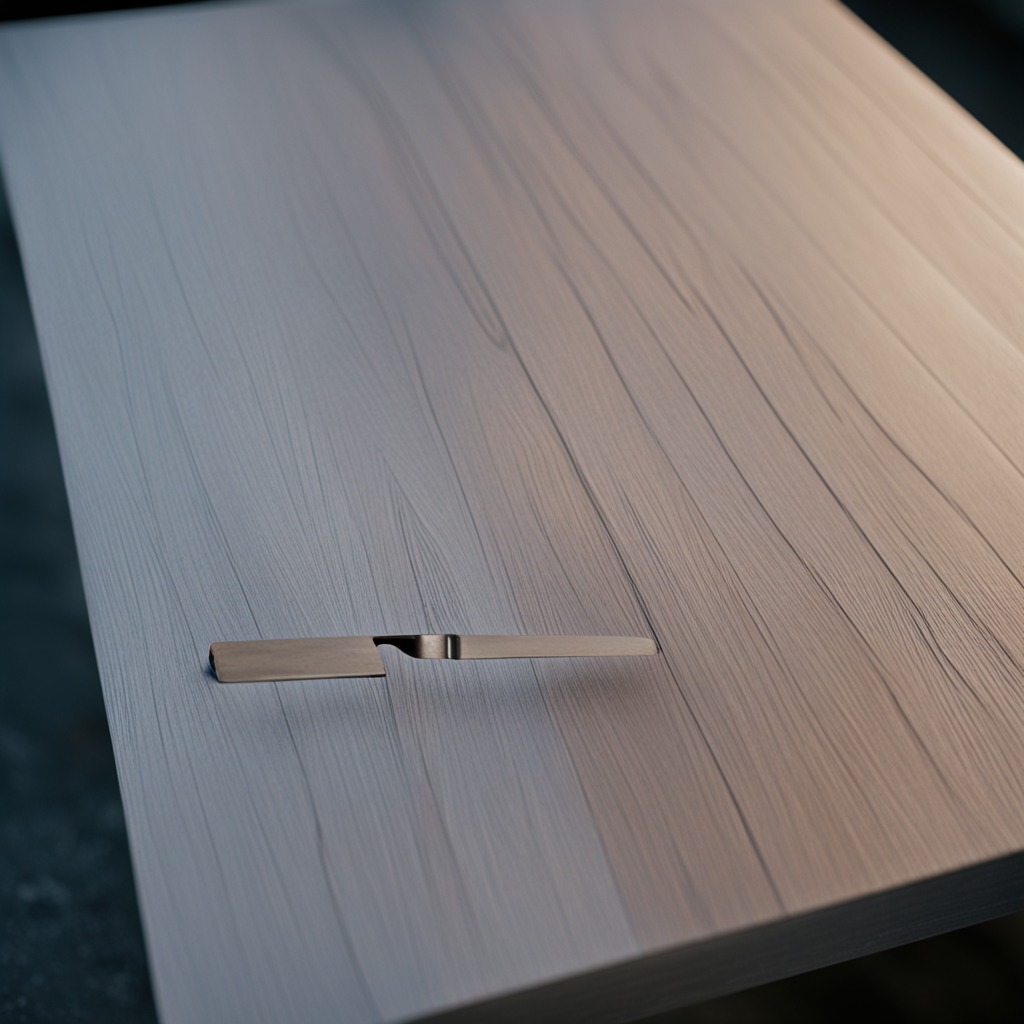
A metal saw is lying on a table.